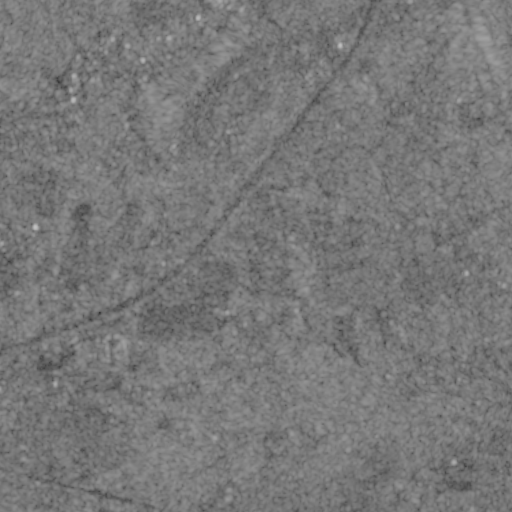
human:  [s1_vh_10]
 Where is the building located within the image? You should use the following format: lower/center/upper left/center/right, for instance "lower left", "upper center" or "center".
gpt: The building is located in the upper of the image.
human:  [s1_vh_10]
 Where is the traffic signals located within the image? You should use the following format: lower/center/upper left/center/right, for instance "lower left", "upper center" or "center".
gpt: The traffic signals is located in the upper left of the image.
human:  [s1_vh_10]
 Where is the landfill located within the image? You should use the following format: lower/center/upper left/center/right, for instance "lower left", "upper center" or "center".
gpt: There is no landfill in the image.

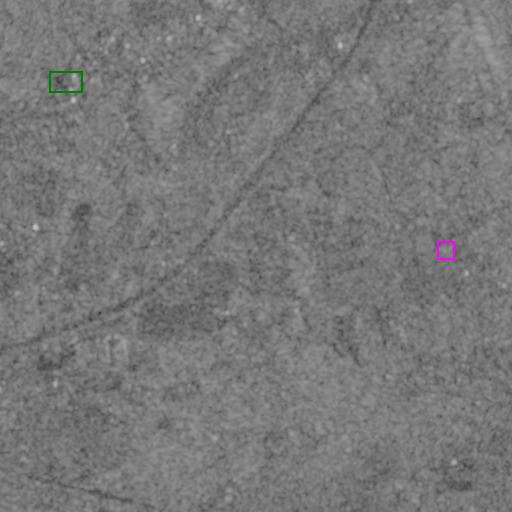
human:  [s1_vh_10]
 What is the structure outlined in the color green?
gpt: The structure outlined in green is a park.
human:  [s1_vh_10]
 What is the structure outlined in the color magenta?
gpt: The structure outlined in magenta is a building.
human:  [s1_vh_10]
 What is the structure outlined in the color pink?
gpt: There is no pink outline.